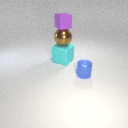
large brown metal sphere below small purple rubber cube